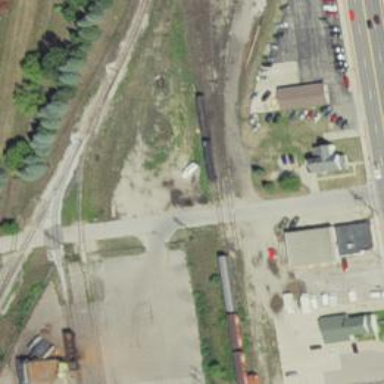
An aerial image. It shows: Railway siding with rails.